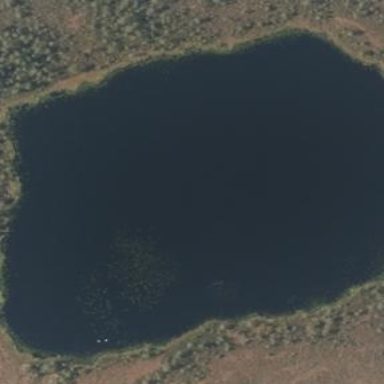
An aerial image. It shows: Pond with natural water.